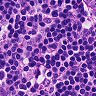
Metastatic tissue present: no